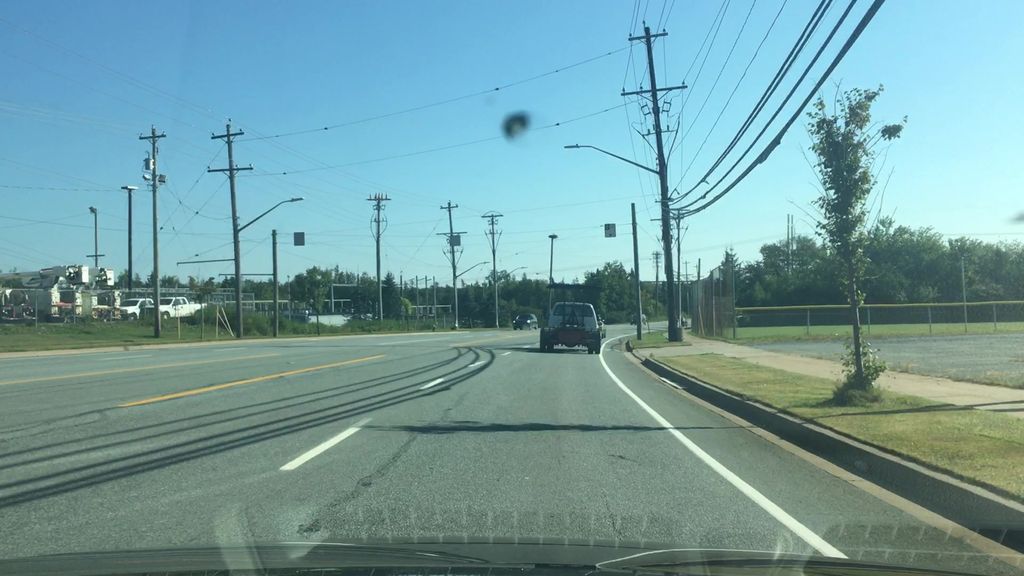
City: halifax